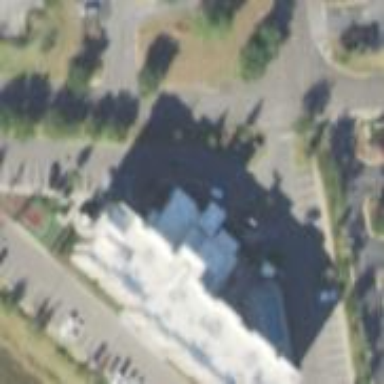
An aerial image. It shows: Hotel building.